Question: Why isn't the title info1 and li the same?
How can I make them the same?

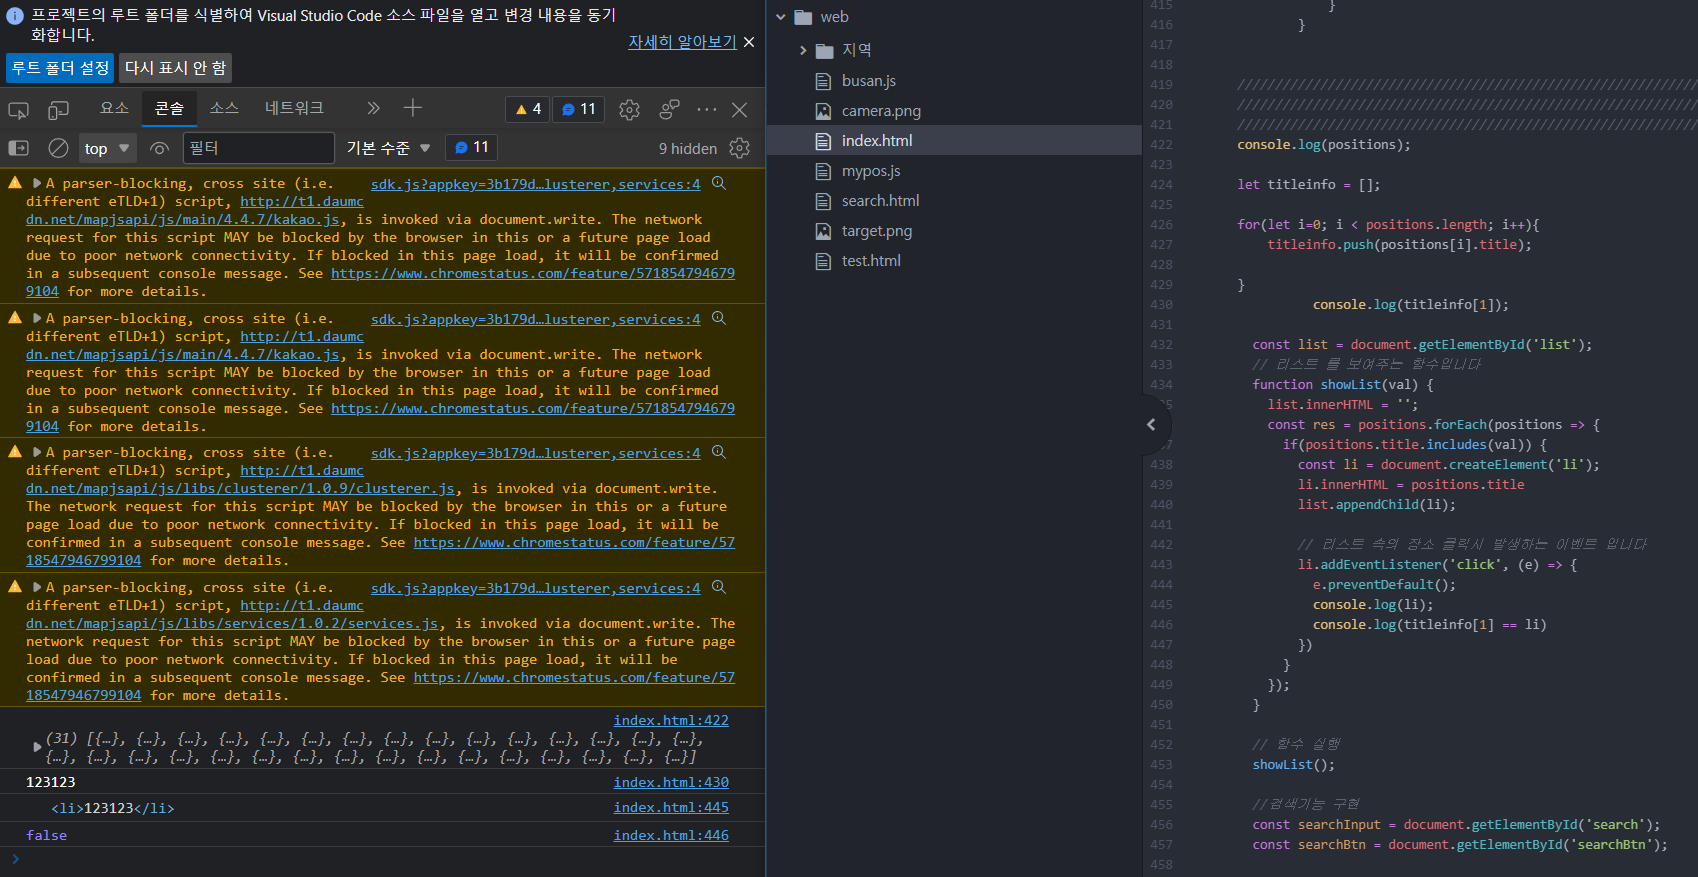
Answer: because 'li' is a DOM, not a string, using innerHTML for get string from tag html
try 'console.log(titleinfo[1]==li.innerHTML)' on 'line 446'